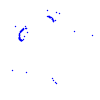
Particle: proton